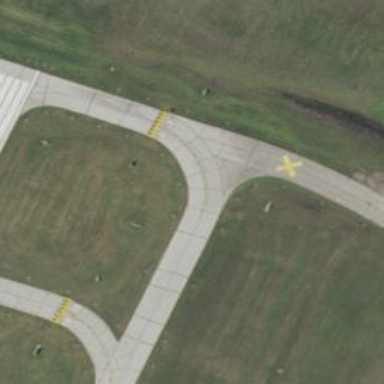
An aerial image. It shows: View of taxiway at the airport.